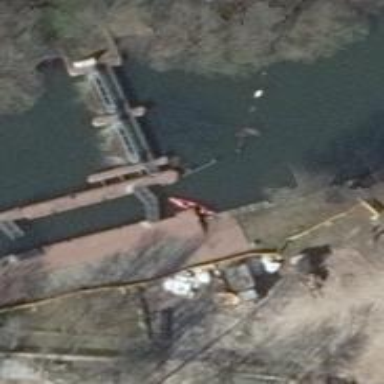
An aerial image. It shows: Lock gate along waterway.